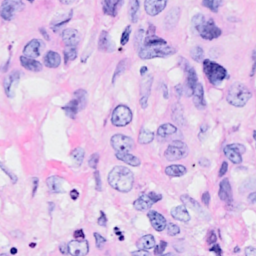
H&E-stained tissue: Breast